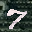
Label: 7